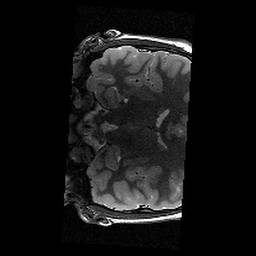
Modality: T2w
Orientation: coronal
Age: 13
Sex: male
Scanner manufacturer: siemens
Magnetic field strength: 3 T
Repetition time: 9.23 s
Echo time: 0.067 s